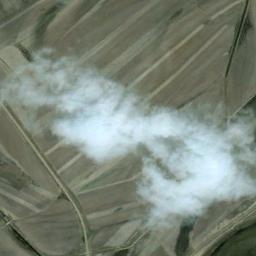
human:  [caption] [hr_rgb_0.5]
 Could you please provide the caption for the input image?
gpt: White clouds on yellow ground .

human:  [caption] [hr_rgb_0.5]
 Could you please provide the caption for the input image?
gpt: A thick white cloud floats on the deep blue sea .

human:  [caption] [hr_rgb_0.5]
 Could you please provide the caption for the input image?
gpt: The white cloud is above bare farmland .

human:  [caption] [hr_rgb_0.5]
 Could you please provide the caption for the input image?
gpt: The cumulus clouds are located above the khaki farmland .

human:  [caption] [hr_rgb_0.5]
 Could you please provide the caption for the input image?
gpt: A few slices of clouds over some farmlands .